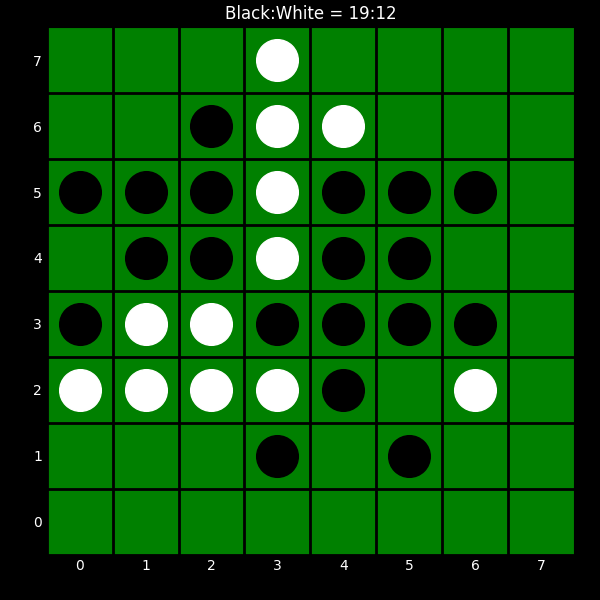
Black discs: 19
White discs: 12